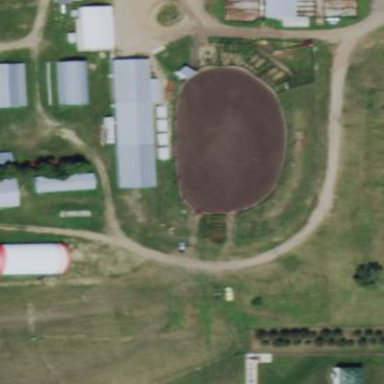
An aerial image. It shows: Equestrian pitch surrounded by fence.